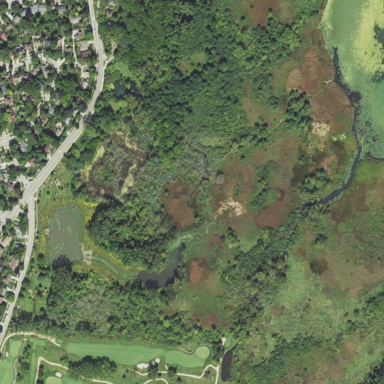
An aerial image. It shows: Marshy wetland area.